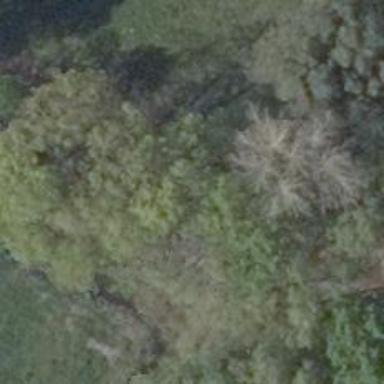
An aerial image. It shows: Row of trees in natural setting.